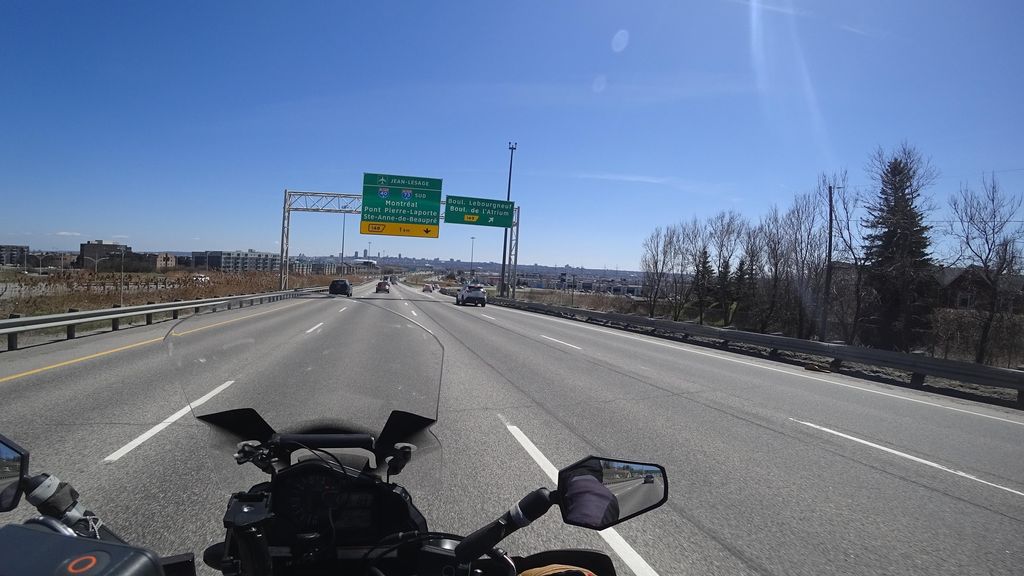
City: quebec_city